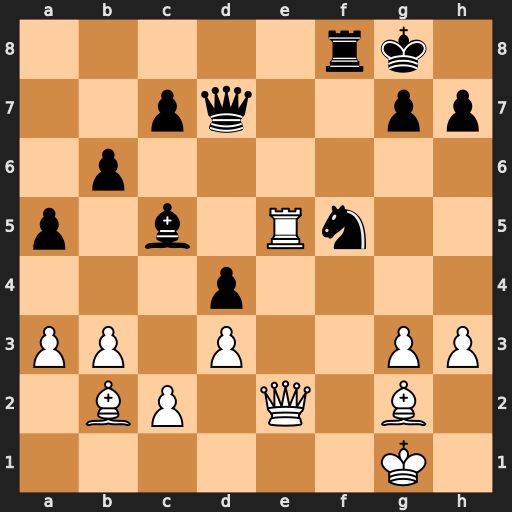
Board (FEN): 5rk1/2pq2pp/1p6/p1b1Rn2/3p4/PP1P2PP/1BP1Q1B1/6K1
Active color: w
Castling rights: -
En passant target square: -
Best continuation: Bd5+ Kh8 Be6